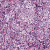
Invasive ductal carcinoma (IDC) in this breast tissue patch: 1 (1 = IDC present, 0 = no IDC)